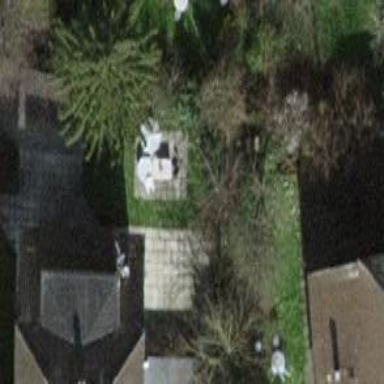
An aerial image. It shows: Garden surrounded by fence.